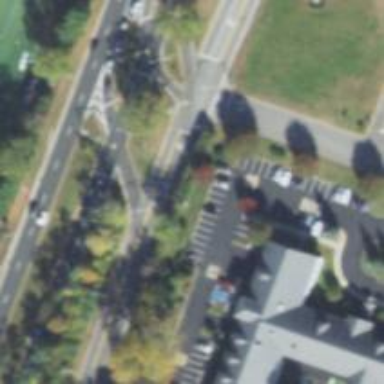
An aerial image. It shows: Asphalt road with primary link designation.